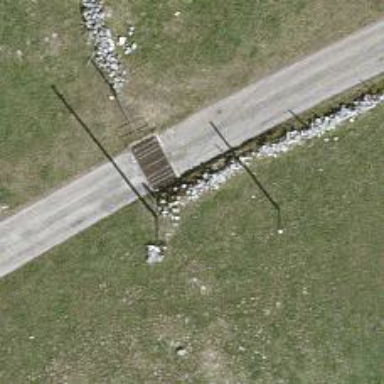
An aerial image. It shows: Dry stone wall barrier.